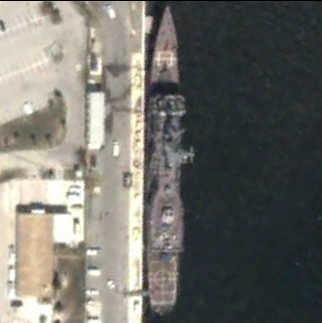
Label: cruiser